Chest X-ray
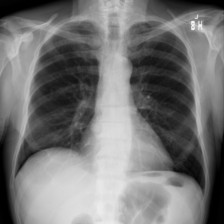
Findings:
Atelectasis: negative
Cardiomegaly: negative
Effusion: positive
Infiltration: negative
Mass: negative
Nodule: negative
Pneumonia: negative
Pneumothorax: negative
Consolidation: negative
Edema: negative
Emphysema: negative
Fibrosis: negative
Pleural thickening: negative
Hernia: negative